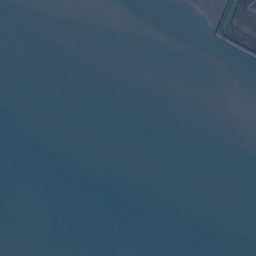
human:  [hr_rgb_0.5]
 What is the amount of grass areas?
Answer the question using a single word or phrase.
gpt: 9

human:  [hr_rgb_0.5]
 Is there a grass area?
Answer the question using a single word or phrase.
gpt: yes

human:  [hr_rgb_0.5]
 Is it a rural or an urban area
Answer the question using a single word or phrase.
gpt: rural

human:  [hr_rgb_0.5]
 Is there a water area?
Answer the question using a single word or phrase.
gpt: yes

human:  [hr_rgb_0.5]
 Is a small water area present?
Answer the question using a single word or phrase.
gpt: no

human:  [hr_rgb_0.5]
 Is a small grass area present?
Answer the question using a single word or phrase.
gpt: no

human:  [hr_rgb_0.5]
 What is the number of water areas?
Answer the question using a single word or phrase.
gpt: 4

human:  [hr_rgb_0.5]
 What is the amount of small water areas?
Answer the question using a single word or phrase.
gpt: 0

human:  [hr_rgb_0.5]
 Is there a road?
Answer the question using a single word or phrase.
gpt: yes

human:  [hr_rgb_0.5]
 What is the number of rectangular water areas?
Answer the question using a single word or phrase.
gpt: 1

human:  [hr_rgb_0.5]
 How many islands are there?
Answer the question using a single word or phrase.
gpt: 1

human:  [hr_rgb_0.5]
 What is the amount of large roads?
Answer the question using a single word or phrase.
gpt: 0

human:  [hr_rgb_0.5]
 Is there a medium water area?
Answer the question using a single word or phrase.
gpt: yes

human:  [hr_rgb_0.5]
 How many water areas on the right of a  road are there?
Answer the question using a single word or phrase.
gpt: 3

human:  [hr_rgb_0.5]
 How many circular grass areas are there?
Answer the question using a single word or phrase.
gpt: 0

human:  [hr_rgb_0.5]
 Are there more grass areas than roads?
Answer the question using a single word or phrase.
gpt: yes

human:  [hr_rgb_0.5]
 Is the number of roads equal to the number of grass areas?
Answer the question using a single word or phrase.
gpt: no

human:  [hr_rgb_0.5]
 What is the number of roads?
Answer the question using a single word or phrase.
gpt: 4

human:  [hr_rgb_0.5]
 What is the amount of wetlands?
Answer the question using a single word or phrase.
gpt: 2

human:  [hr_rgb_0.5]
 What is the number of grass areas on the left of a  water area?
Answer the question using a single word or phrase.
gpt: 9

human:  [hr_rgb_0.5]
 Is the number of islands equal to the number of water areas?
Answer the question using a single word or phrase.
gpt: no

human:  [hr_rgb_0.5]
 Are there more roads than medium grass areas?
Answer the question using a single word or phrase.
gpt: yes

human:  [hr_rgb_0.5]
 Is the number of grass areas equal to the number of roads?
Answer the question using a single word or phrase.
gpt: no

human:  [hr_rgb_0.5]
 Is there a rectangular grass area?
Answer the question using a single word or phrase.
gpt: no

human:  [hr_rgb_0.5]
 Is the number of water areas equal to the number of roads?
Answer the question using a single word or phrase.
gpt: yes

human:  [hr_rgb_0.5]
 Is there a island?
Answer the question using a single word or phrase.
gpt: yes

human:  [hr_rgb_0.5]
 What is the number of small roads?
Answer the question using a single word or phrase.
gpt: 4

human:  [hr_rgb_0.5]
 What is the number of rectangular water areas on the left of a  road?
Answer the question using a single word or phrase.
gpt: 1

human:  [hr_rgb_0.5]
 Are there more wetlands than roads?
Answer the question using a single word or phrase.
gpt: no

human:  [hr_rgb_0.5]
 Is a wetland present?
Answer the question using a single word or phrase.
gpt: yes

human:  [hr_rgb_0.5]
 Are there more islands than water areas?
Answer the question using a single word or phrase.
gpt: no

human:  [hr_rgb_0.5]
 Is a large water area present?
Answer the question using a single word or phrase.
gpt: yes

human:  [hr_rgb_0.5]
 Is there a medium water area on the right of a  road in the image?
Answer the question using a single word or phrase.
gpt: yes

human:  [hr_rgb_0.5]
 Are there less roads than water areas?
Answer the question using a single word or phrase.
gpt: no

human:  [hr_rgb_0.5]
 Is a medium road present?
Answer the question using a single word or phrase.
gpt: no

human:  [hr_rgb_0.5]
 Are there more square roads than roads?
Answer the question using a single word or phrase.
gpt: no

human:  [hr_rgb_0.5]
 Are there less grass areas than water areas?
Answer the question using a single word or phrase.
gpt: no

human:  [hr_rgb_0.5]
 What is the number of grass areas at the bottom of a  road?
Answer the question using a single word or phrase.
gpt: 5

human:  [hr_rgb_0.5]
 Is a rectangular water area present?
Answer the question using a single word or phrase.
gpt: yes

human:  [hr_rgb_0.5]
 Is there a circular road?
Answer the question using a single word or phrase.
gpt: no

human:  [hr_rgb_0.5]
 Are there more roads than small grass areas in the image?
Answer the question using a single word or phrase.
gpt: yes

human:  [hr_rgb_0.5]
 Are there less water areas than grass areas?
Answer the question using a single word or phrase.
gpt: yes

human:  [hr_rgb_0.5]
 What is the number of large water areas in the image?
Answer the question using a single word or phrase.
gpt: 3

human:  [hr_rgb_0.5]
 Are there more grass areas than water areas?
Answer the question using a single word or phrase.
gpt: yes

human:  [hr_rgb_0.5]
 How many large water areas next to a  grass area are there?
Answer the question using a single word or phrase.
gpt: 2

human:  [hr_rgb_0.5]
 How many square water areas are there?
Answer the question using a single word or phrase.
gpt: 0

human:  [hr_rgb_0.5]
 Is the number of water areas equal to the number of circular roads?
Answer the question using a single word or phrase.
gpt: no

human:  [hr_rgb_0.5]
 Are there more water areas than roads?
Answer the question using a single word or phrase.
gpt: no

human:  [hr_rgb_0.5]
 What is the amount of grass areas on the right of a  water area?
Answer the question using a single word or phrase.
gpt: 0

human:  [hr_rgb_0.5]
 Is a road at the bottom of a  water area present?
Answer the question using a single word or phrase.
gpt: yes

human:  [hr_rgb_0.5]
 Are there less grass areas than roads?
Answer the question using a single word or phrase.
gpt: no

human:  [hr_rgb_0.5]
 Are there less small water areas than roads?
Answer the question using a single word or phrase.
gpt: yes

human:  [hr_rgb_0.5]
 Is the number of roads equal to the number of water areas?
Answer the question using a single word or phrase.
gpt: yes

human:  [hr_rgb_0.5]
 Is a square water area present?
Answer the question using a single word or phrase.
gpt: no

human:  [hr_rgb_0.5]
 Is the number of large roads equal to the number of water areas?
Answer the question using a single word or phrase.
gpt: no

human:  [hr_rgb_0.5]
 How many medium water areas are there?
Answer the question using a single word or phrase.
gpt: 1

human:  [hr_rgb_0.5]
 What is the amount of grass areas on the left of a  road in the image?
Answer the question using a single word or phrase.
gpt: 5

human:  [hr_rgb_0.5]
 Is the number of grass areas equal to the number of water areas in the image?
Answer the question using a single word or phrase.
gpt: no

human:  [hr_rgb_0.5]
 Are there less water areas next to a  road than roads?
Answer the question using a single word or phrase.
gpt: yes

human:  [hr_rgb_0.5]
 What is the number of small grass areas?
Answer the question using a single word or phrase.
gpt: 0

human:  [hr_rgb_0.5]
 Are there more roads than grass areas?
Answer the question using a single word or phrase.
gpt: no

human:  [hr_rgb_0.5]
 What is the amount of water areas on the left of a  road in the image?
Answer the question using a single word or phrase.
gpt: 2

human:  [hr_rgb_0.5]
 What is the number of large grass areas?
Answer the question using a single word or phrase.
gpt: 8

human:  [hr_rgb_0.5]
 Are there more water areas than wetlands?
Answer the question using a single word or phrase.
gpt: yes